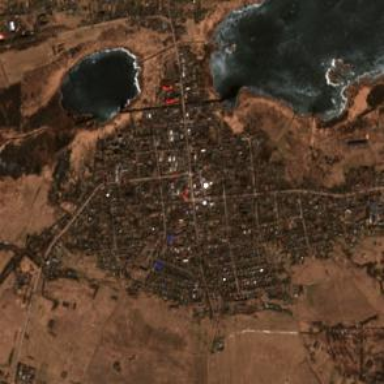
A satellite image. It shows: Town.